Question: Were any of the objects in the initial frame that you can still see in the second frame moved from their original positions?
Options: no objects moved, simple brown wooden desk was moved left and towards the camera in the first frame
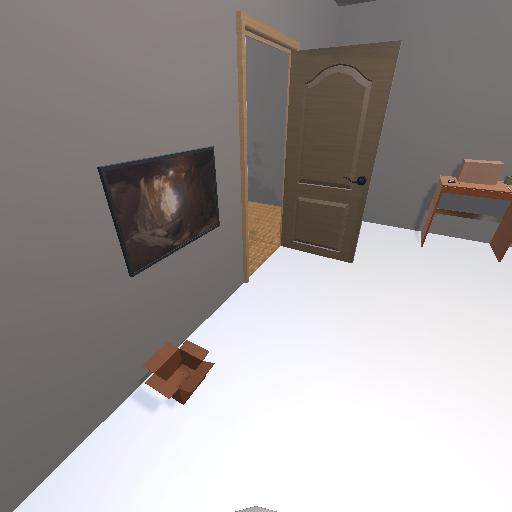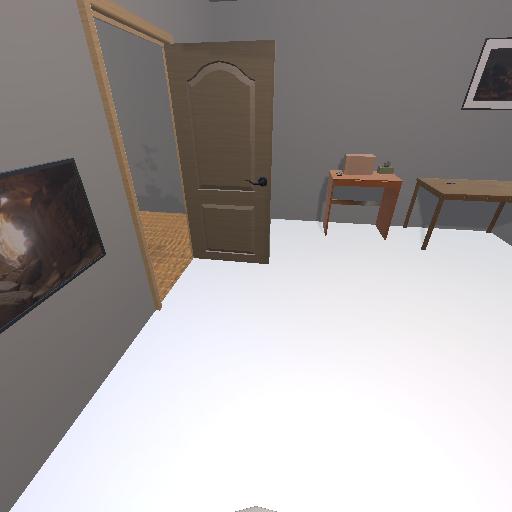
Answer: no objects moved